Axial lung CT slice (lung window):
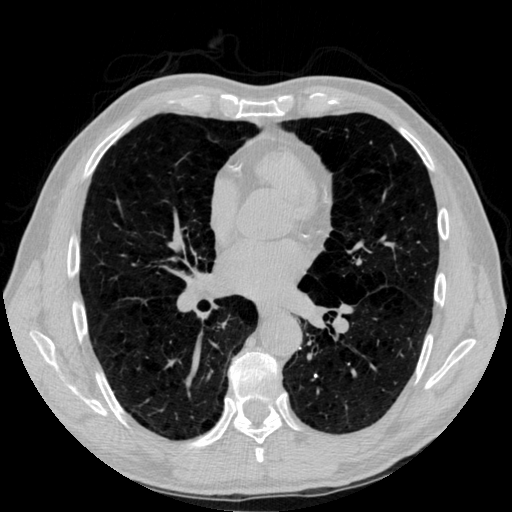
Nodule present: no